Question: I want to display different colour pins in a UIMapView based on the relative time they represent
but it seems the mapView:viewForAnnotation: method only does it's thing independent of when its called.
In my code example I have already retrieved earlier & newer locations from a file to self.fileArray .
the array holds objects called findings that has (among others) an age property .
newest findings start life as age @"0", and each time the array is reloaded ready to take new findings
they progress in age to @"1" and @"2" respectively after which they are then dropped.
Once they take on their new age property they are sent to the mapView:viewForAnnotation: method
to be displayed according to their new status as I iterate through the fileArray
the actual question is after the jump. A lot of interesting other-answers cropped up while formulating the question but none quite applied to my case
'''
.
.
int size = [self.fileArray count];
for (int idx=(size-1); idx>0; idx--) // process backwards
{
annotationFlag = 0; // using a global just for now
self.finding = self.fileArray[idx];
if ([self.finding.age isEqualToString:@"2"]) {
[self.fileArray removeObjectAtIndex:idx];
}
if ([self.finding.age isEqualToString:@"1"]) {
self.finding.age = @"2";
[self.fileArray replaceObjectAtIndex:idx withObject:self.finding];
annotationFlag = 2;
// tried here , only displays the newest
}
if ([self.finding.age isEqualToString:@"0"]) {
self.finding.age = @"1";
[self.fileArray replaceObjectAtIndex:idx withObject:self.finding];
annotationFlag = 1;
// tried here, still only displays the same newest
}
} // end if
//<Breakpoint with Log here>
MKPointAnnotation* annotation = [[MKPointAnnotation alloc] init];
CLLocationCoordinate2D myCoordinate;
myCoordinate.latitude =[self.finding.myLat doubleValue];
myCoordinate.longitude=[self.finding.myLong doubleValue];
annotation.coordinate = myCoordinate;
[self.mapView addAnnotation:annotation];
} // end for
.
.
'''
the annotation methods are fairly standard, as used by most everybody:
'''
- (void)mapView:(MKMapView *)mapView didUpdateUserLocation: (MKUserLocation *)userLocation {
_mapView.centerCoordinate = userLocation.location.coordinate;
}
- (MKAnnotationView *)mapView:(MKMapView *)mapView viewForAnnotation:(id)annotation {
if([annotation isKindOfClass:[MKUserLocation class]])
return nil;
static NSString *identifier = @"myAnnotation";
MKPinAnnotationView * annotationView = (MKPinAnnotationView*)[ self.mapView dequeueReusableAnnotationViewWithIdentifier:identifier];
if (!annotationView)
{
annotationView = [[MKPinAnnotationView alloc] initWithAnnotation:annotation reuseIdentifier:identifier];
//<Breakpoint with Log here>
switch (annotationFlag) {
case 1:
annotationView.pinColor = MKPinAnnotationColorGreen;
break;
case 2:
annotationView.pinColor = MKPinAnnotationColorRed;
break;
default:
annotationView.pinColor = MKPinAnnotationColorPurple;
break;
}
annotationView.animatesDrop = YES;
annotationView.canShowCallout = NO;
}else {
annotationView.annotation = annotation;
}
annotationView.rightCalloutAccessoryView = [UIButton buttonWithType:UIButtonTypeSystem]; // UIButtonTypeDetailDisclosure
return annotationView;
}
'''
also under test is my neighbours dogs curiosity. the pins should show different colours for each foray

If I NSLog annotationFlag to console at various points mapView:viewForAnnotation: seems to be
ignoring the values in annotationFlag and only using the state last set, leading me to believe it is only acting when
the for loop is entirely finished, and not following iterations.
so the question is, why isn't the [self.mapView addAnnotation:annotation] call acting immediately. Ive put it within the for loop, and there is no doubling up happening there.
LATE EDIT:
using a combination of breakpoints and log-to-consoles as shown in the listings above, and commenting out the age increase processing results in an array of 42 elements ( including the old ones ready to be discarded ) and therefore 42 pins to be dropped.
When the mapView:viewForAnnotation method is reached I then have to step through for another 42 times and on the 43rd all the pins drop at once. Watching carefully its the same colour so I can verify the last colour used doesn't draw over any earlier ones. If that clarifies the problem.
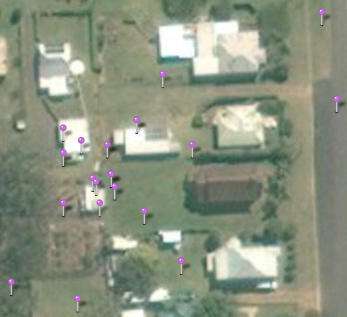
Answer: There is that the 'viewForAnnotation' will be called immediately after 'addAnnotation' or that it will be called only once.
The annotation could be added in a region that isn't currently visible or the user might pan or zoom the map which causes the annotation to come back into view. The map view will simply call it whenever or as often as it needs to.
This is by-design and simply how the delegate method approach works.
For this reason, your implementation of the delegate method should generally only use the 'annotation' parameter passed to the method as the basis for all the logic inside the method. It should not rely on any external variables or make broad assumptions about when it will be called.
For other answers that may explain this in more detail, see:
- <URL>
For your question specifically, I suggest the following:
1. Right now you're adding annotations of type MKPointAnnotation which don't contain the "age" information that the viewForAnnotation method needs (I'm assuming this is what it needs). Instead of using MKPointAnnotation, make your Finding class (or whatever the type is of the self.finding object) implement the MKAnnotation protocol itself. You should be able to find several examples of custom annotation classes on SO. Then, instead of keeping an annotationFlag variable and creating MKPointAnnotation objects, add the Finding objects themselves (which contain their "age") directly to the map when calling addAnnotation.
2. In viewForAnnotation, set the pinColor after the if-else that creates/dequeues the view and just before the return. Be sure to set the pinColor based on the age property of the annotation object passed into the method (which will be a Finding type object). For example: - (MKAnnotationView *)mapView:(MKMapView *)mapView viewForAnnotation:(id)annotation
{
if([annotation isKindOfClass:[MKUserLocation class]])
return nil;
static NSString *identifier = @"myAnnotation";
MKPinAnnotationView * annotationView = (MKPinAnnotationView*)[mapView dequeueReusableAnnotationViewWithIdentifier:identifier];
if (!annotationView)
{
annotationView = [[MKPinAnnotationView alloc] initWithAnnotation:annotation reuseIdentifier:identifier];
annotationView.animatesDrop = YES;
annotationView.canShowCallout = NO;
annotationView.rightCalloutAccessoryView = [UIButton buttonWithType:UIButtonTypeSystem];
}else {
annotationView.annotation = annotation;
}
//update the pinColor in the view whether it's a new OR dequeued view...
if ([annotation isKindOfClass:[Finding class]])
{
Finding *f = (Finding *)annotation;
if ([f.age isEqualToString:@"2"]) {
annotationView.pinColor = MKPinAnnotationColorGreen;
}
else if ([f.age isEqualToString:@"1"]) {
annotationView.pinColor = MKPinAnnotationColorPurple;
}
else {
annotationView.pinColor = MKPinAnnotationColorRed;
}
}
return annotationView;
}